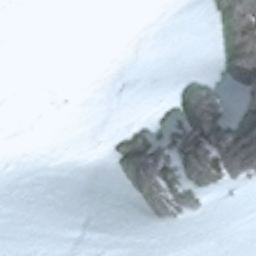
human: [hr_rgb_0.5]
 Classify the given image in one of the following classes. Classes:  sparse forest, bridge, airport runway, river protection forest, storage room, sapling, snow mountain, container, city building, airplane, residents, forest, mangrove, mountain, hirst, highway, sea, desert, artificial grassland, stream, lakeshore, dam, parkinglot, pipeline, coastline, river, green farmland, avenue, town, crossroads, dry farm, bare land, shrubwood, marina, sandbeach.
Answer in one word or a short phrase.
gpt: snow mountain